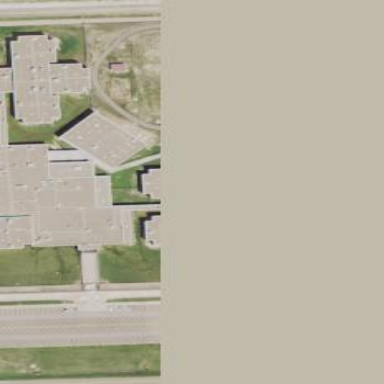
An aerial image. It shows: Prison.